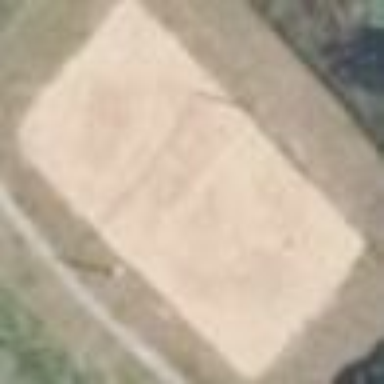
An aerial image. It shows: Sandy pitch designated for beach volleyball.